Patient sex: M
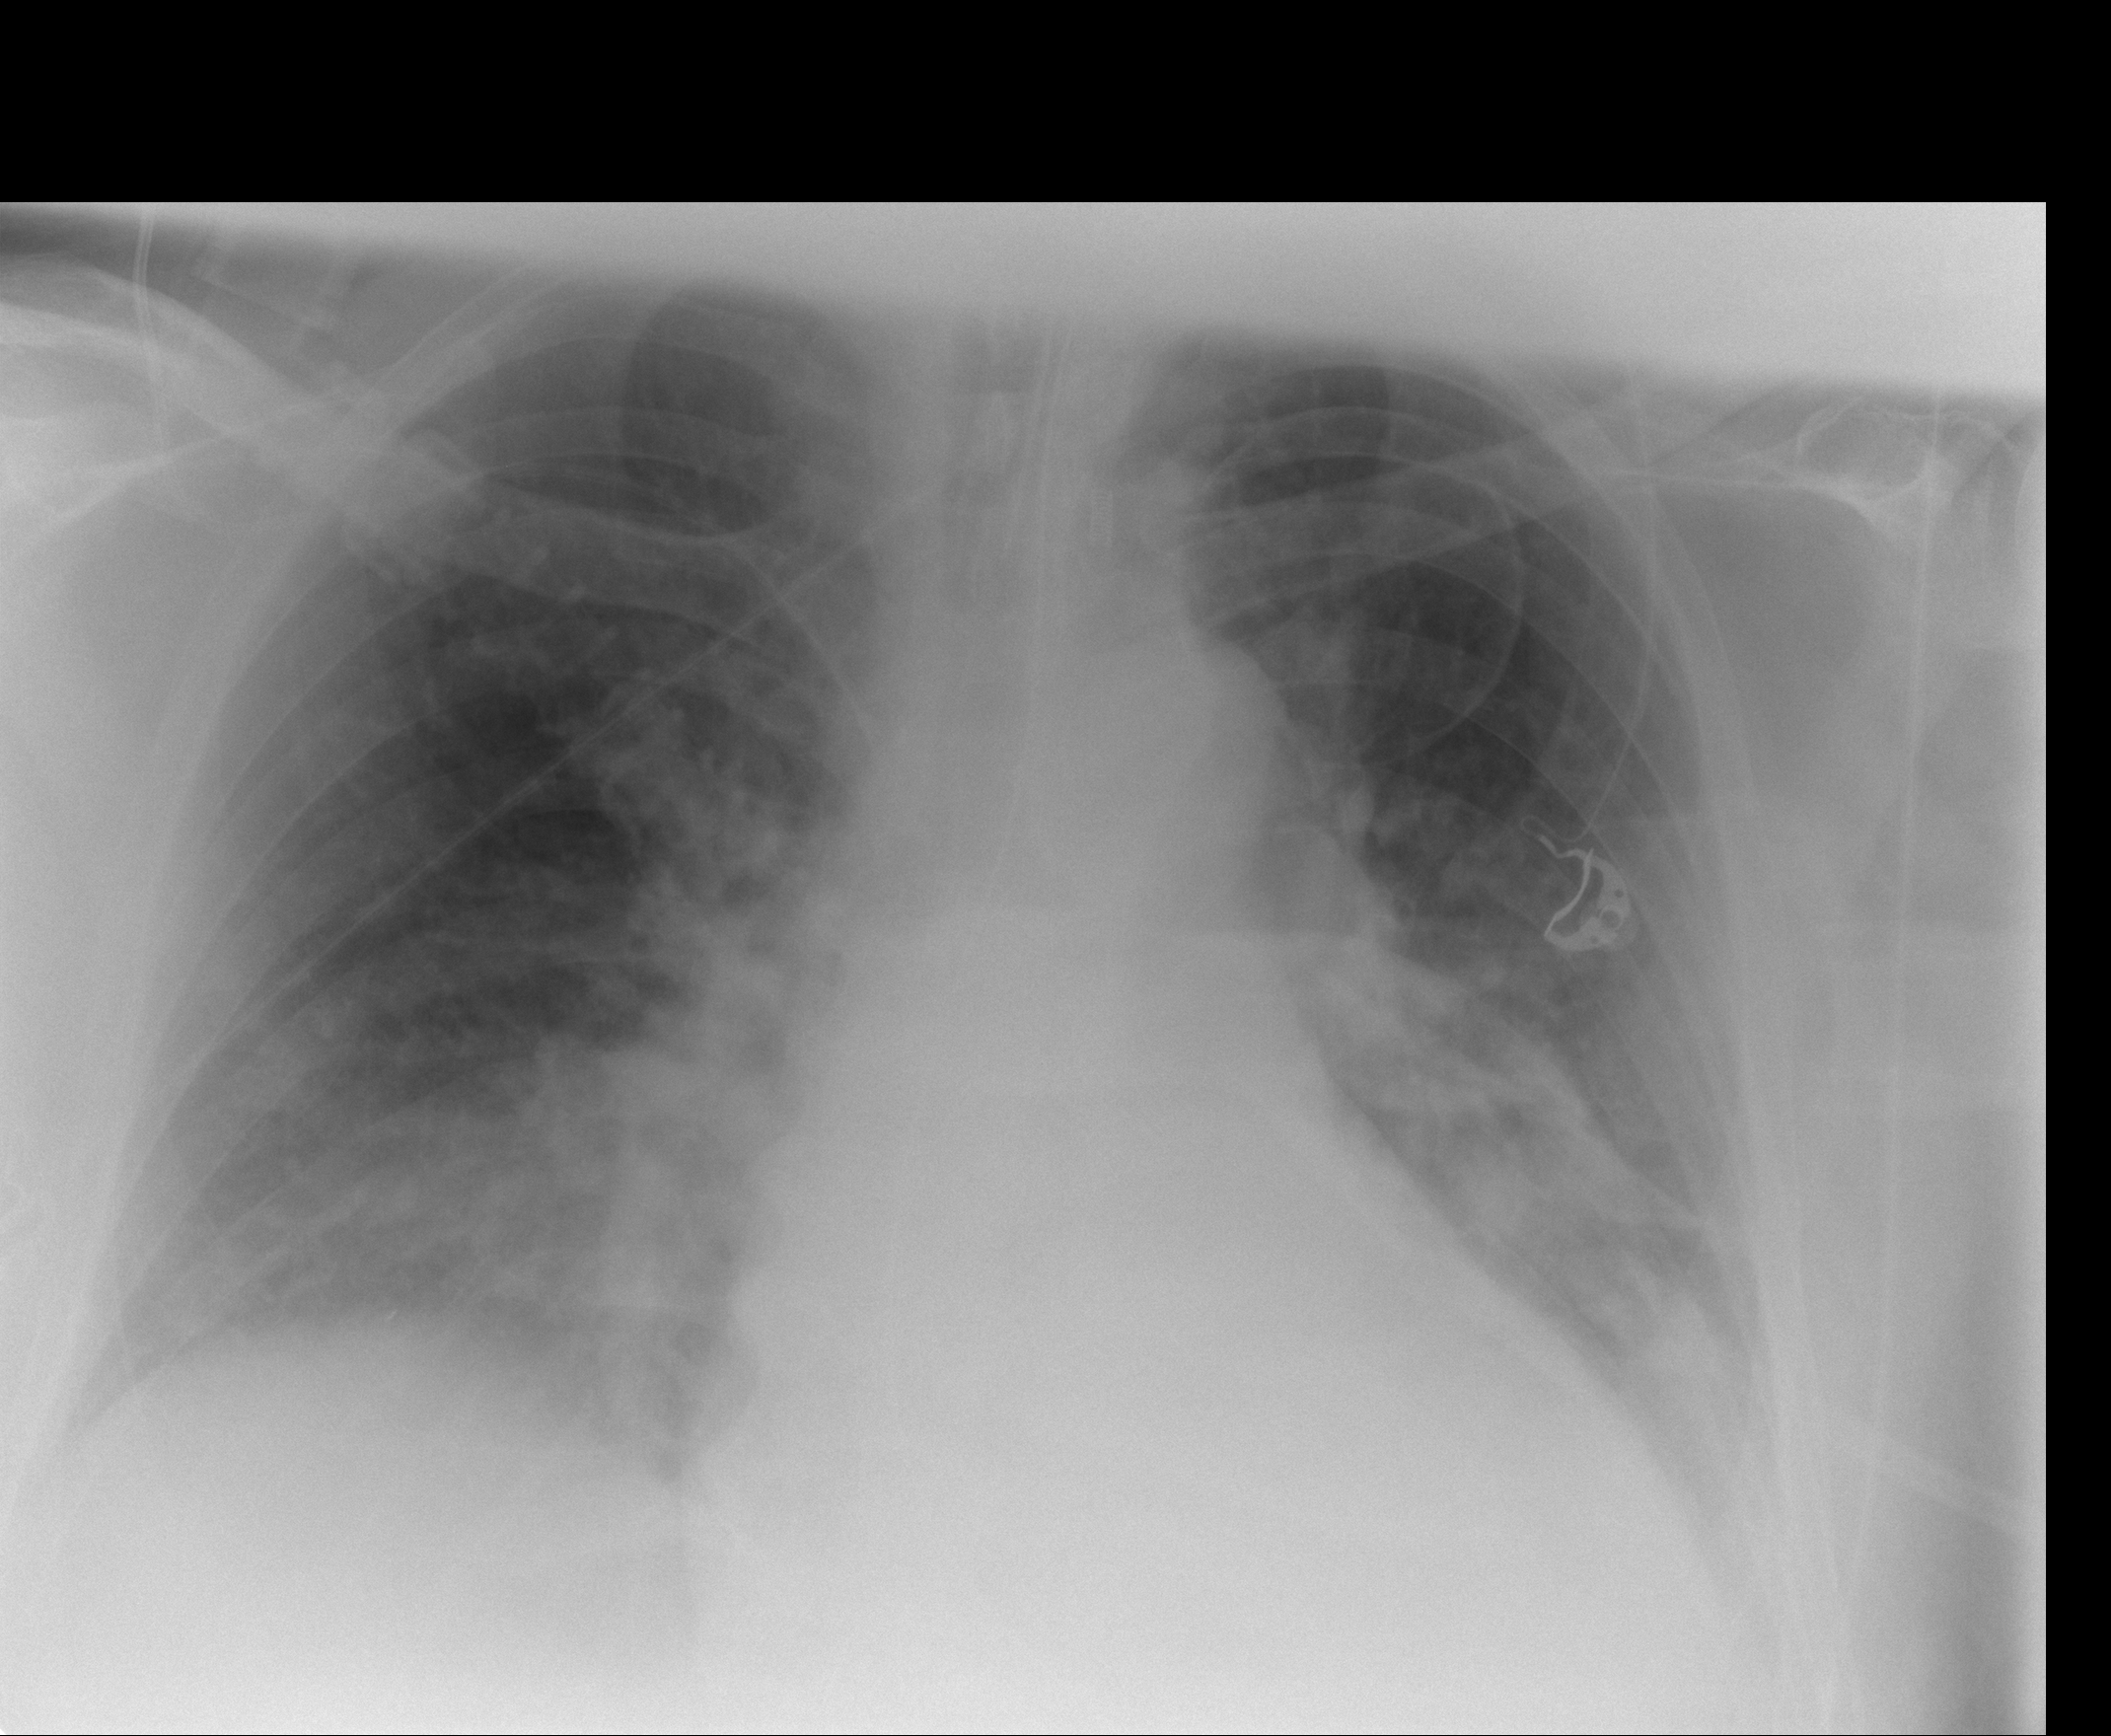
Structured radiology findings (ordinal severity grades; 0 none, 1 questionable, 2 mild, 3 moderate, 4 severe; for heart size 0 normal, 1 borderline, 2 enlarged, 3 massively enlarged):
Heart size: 2
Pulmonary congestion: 0
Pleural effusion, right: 3
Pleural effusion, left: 2
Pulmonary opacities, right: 2
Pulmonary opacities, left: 2
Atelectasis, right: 2
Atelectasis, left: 2